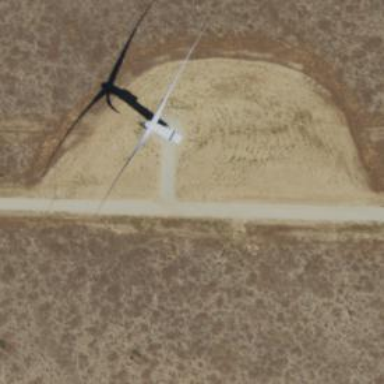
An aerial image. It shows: Wind generator powered by Vestas horizontal axis wind turbine.